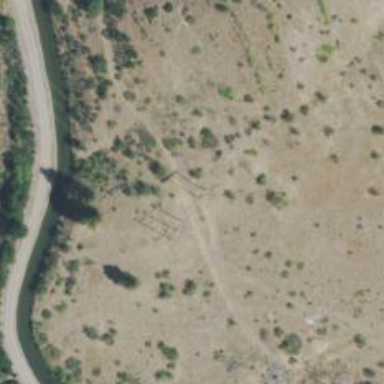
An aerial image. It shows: Power pole.